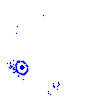
Particle: electron